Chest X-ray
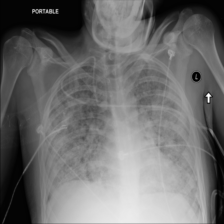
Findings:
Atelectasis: negative
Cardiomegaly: negative
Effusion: negative
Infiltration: negative
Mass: negative
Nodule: negative
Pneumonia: negative
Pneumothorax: negative
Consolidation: negative
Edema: positive
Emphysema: negative
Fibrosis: negative
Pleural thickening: negative
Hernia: negative